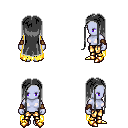
a pixel art fantasy rpg character, female body template, dark elf, purple skin, yellow tattered cape, gold greaves, gray extra-long hairstyle, leather bracers, gold boots, four views (front, back, left, right), 2x2 character sprite sheet, small pixel art, hard edges, no anti-aliasing